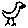
Label: bird